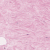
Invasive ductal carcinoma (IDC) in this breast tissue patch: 0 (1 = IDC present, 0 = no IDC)